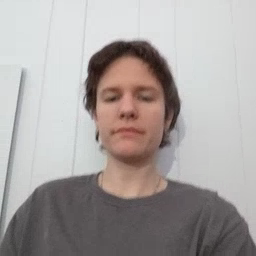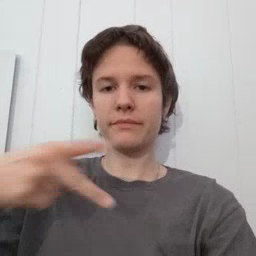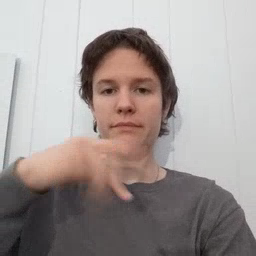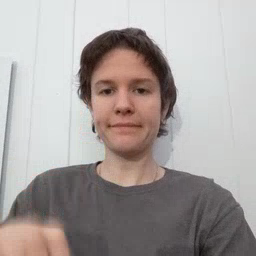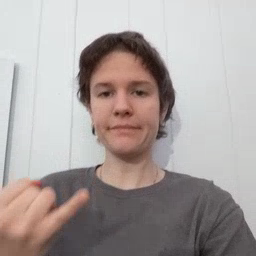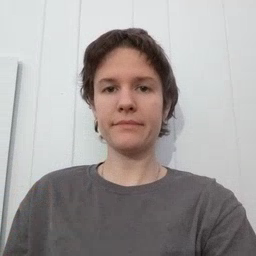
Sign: pajamas